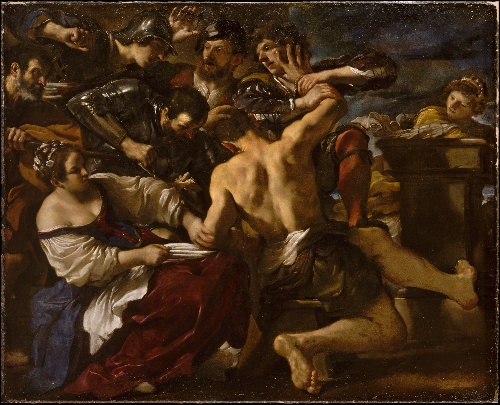
Title: Samson Captured by the Philistines
Artist: Guercino (Giovanni Francesco Barbieri)
Artist bio: Italian, Cento 1591–1666 Bologna
Date: 1619
Object type: Painting
Classification: Paintings
Medium: Oil on canvas
Dimensions: 75 1/4 x 93 1/4 in. (191.1 x 236.9 cm)
Department: European Paintings
Credit line: Gift of Mr. and Mrs. Charles Wrightsman, 1984
Accession year: 1984
Repository: Metropolitan Museum of Art, New York, NY
Tags: Women|Samson